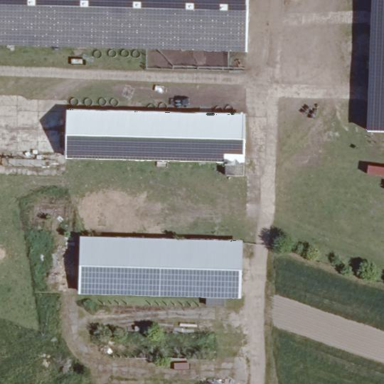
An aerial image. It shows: Farmyard area.